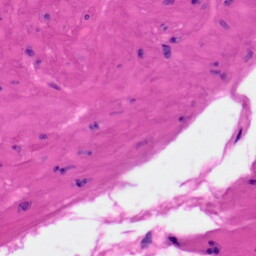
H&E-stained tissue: Skin